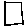
Label: square